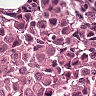
Metastatic tissue present: yes